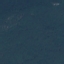
Land use / land cover: Forest